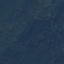
Land use / land cover class: Forest